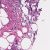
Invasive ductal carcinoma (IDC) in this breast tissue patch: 0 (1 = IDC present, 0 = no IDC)